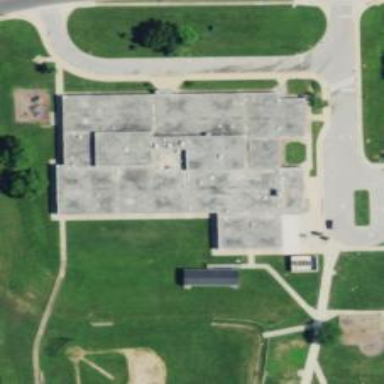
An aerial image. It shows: School.